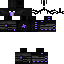
A female skeleton skin with dark skin, wearing blonde helmet dressed in a purple hoodie and black pants, featuring a closed mouth.